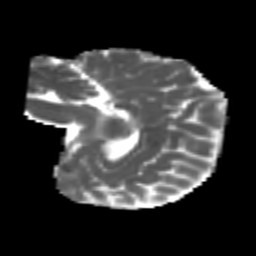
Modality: MD
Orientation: sagittal
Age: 6
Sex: male
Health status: healthy